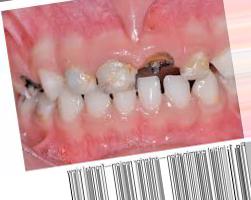
Condition: Caries